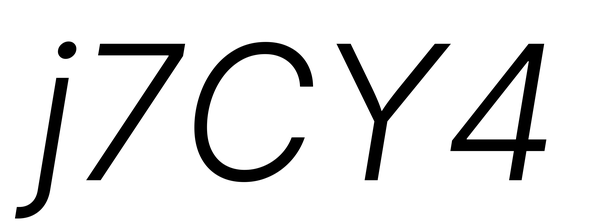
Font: Inter-Italic_Light_Italic